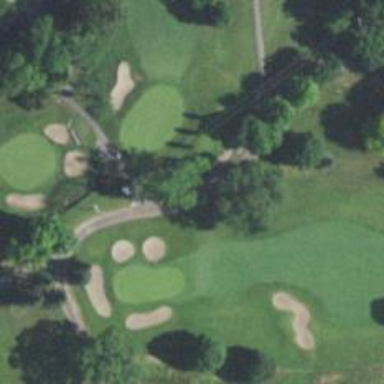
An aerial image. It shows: Path designated for golf carts.